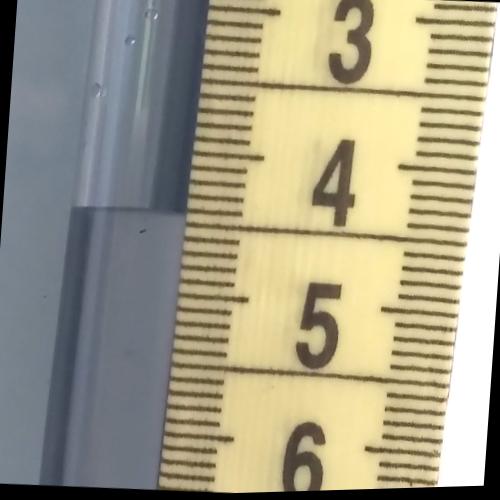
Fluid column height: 4.4 cm